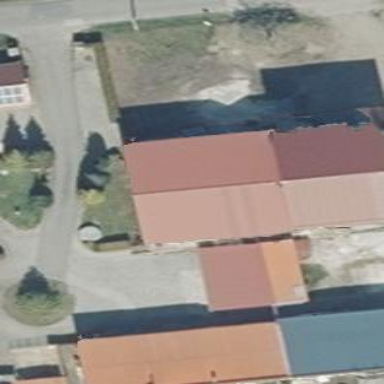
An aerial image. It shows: Industrial building.